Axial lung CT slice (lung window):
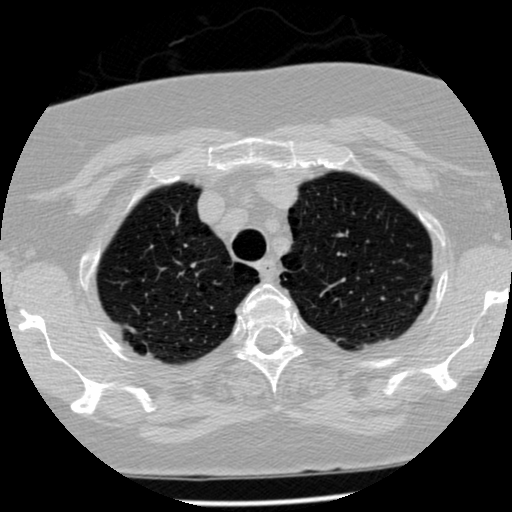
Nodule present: no